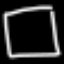
Label: square